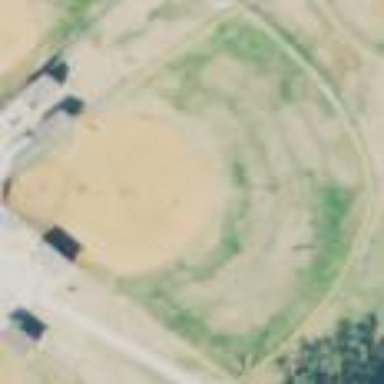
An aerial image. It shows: Softball pitch for leisure and sport activities.